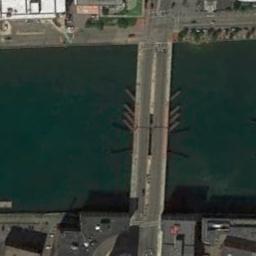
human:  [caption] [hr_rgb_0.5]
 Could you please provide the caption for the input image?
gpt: A bridge is over the river with some buildings and a road beside .

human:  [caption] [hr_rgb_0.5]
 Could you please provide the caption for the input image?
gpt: A bridge built on a dark green river and some buildings on both sides of the river .

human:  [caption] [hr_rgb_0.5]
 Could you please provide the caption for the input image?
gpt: A bridge connects the land on both sides of the turquoise water  There are many supports under the bridge, And there are many buildings on the land .

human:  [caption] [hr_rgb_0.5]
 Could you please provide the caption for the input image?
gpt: Many ships docked on both sides of the river .

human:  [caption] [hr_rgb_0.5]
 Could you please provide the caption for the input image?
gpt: There are many buildings beside the bridge .